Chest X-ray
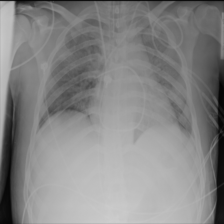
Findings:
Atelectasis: negative
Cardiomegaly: negative
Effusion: negative
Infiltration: negative
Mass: negative
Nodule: negative
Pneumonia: negative
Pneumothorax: negative
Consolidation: negative
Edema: negative
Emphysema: negative
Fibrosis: negative
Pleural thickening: negative
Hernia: negative